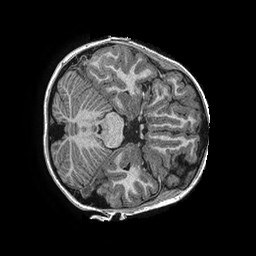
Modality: T1w
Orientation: axial
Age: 9
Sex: male
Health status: ill
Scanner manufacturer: ge
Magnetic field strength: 3 T
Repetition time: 0.00668 s
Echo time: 0.00294 s